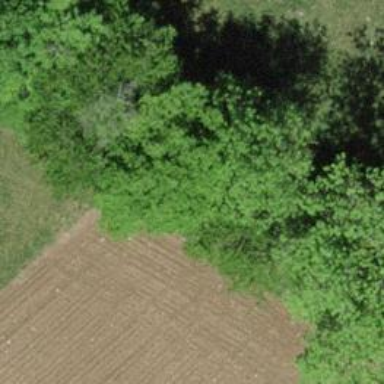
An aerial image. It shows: Hedge acting as barrier.